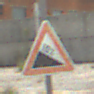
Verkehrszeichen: Gefaelle10
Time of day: Midday
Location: Outdoor (Suburban)
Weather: PartlyCloudy
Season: Summer
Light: Natural